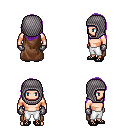
a pixel art fantasy rpg character, male body template, human, light skin, brown cape, white pants, purple long hairstyle, chain hood, metal gloves, ghillies, four views (front, back, left, right), 2x2 character sprite sheet, small pixel art, hard edges, no anti-aliasing